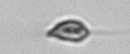
Label: Cryptophyta